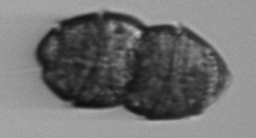
Label: Margalefidinium